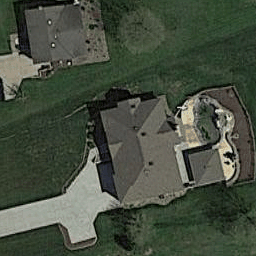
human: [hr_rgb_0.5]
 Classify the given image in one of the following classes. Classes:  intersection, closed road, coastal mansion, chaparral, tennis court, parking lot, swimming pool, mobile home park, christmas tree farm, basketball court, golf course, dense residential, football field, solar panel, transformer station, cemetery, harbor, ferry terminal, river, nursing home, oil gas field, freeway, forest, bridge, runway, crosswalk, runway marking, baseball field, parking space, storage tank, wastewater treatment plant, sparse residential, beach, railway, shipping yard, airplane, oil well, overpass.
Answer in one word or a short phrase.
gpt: sparse residential